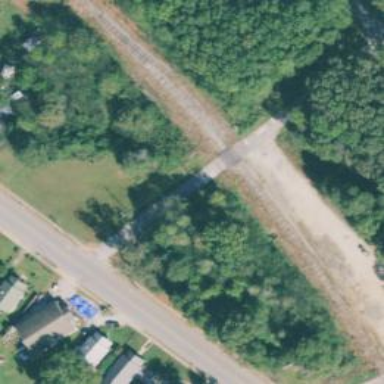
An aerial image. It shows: Railway level crossing.